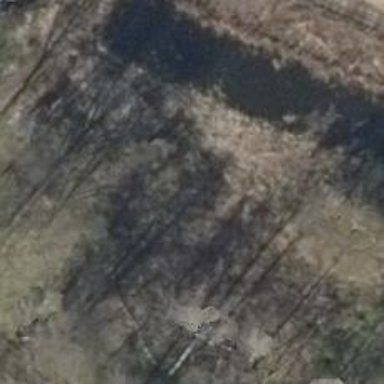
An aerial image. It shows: There is embankment in the scene.